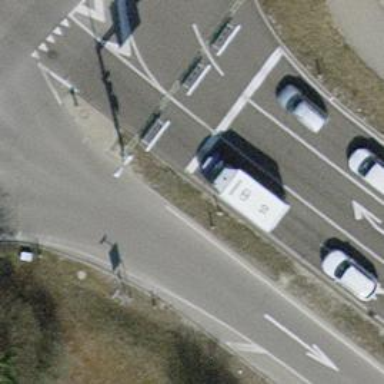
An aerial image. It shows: Road with traffic signals.